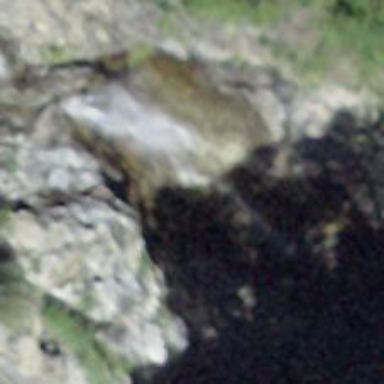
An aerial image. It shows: Beautiful waterfall in nature.